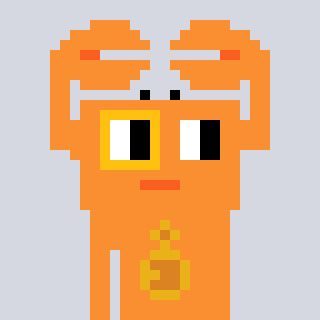
a pixel art character with square yellow and orange glasses, a crab-shaped head and a orange-colored body on a cool background